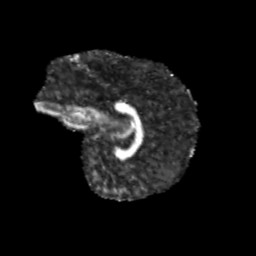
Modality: FA
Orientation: sagittal
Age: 10
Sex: male
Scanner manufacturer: siemens
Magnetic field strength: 3 T
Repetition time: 3.8 s
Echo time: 0.07 s